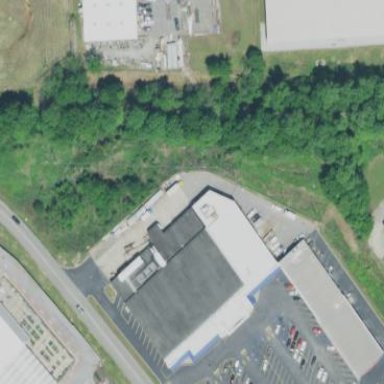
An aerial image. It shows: Retail building.